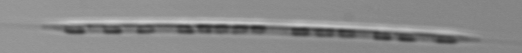
Label: Rhizosolenia